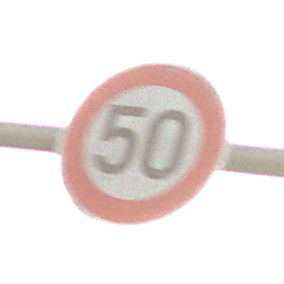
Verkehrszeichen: Geschwindigkeit50
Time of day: SunriseSunset
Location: Outdoor (Nature)
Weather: PartlyCloudy
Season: NotSpecified
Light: Natural